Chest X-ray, PA view. Patient: 55 years old, sex F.
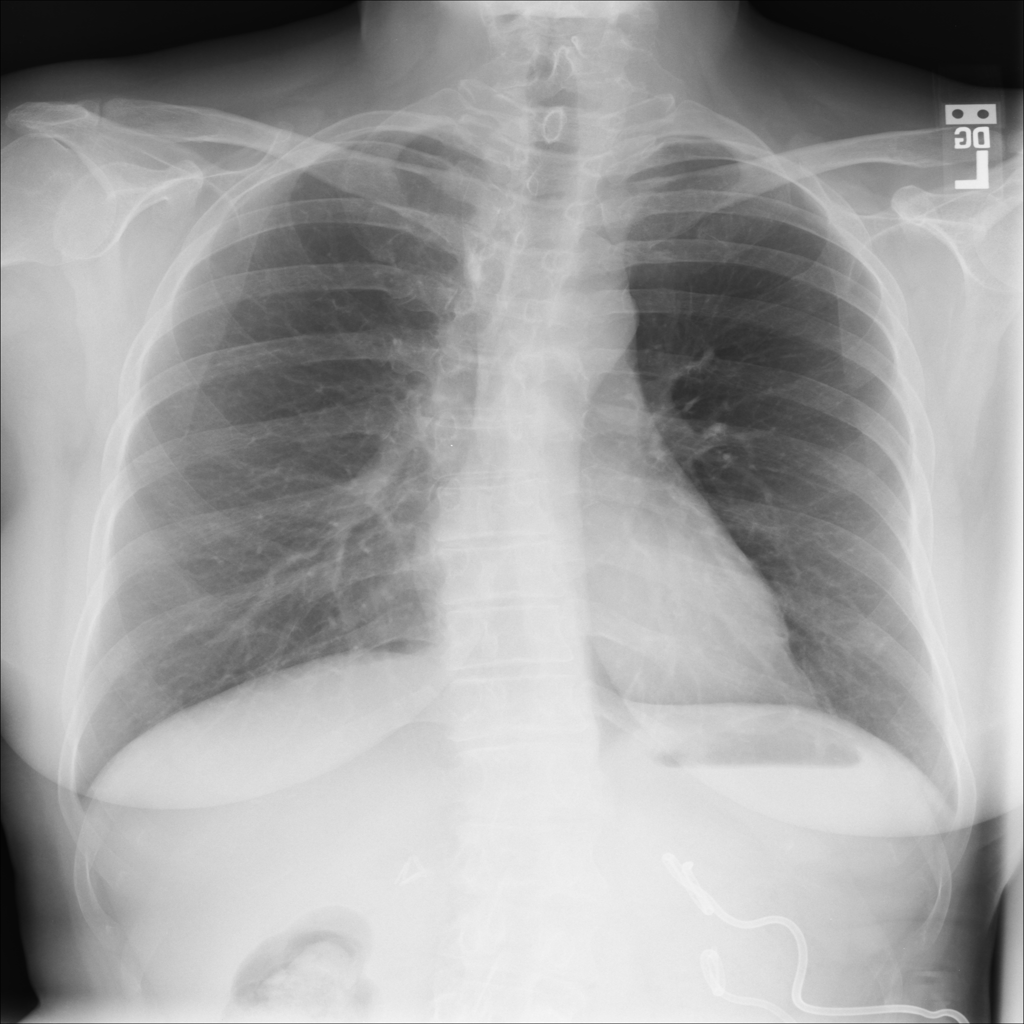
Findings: No Finding